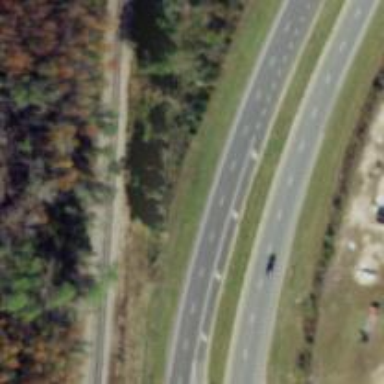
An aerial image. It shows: Trunk link road with asphalt surface.